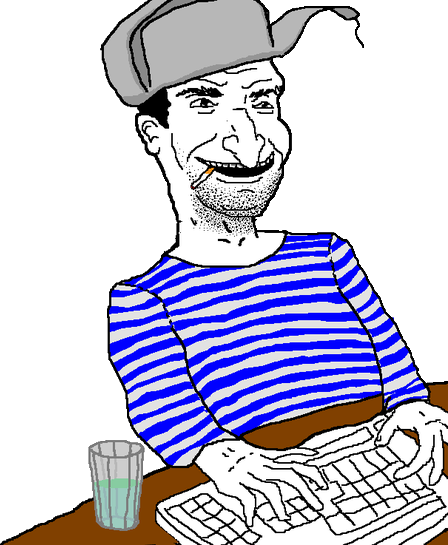
Label: 5_Bruce